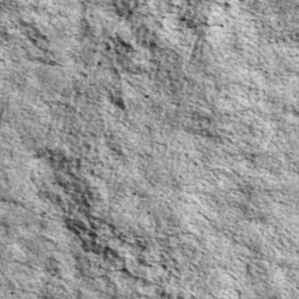
Label: non_frost